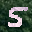
Label: 5